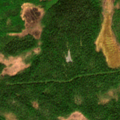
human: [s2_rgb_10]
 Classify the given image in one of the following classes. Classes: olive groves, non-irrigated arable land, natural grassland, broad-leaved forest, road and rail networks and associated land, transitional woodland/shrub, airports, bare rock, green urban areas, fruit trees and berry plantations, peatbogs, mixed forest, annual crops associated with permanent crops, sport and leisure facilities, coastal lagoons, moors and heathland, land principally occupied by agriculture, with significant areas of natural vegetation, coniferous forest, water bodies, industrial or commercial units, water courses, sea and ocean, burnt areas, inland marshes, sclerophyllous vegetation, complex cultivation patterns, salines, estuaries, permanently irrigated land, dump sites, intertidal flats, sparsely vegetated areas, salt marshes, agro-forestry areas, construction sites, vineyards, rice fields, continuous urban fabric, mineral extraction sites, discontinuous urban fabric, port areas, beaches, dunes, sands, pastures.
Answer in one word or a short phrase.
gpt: coniferous forest, mixed forest, transitional woodland/shrub